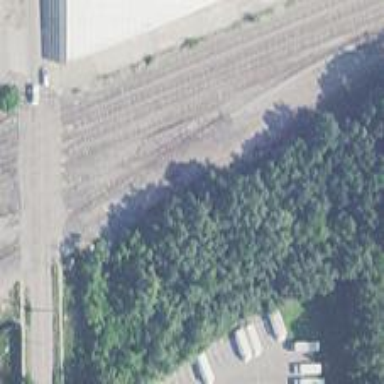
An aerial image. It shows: Railway yard.